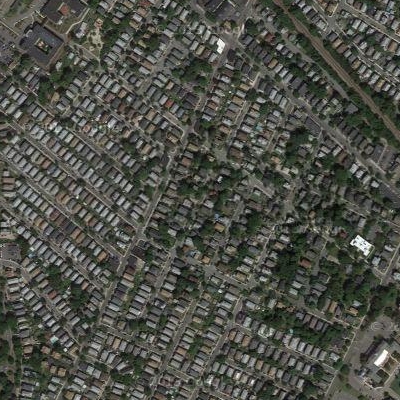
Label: fResident